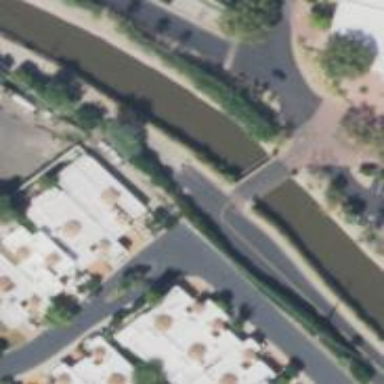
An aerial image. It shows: Culvert underpass for canal.